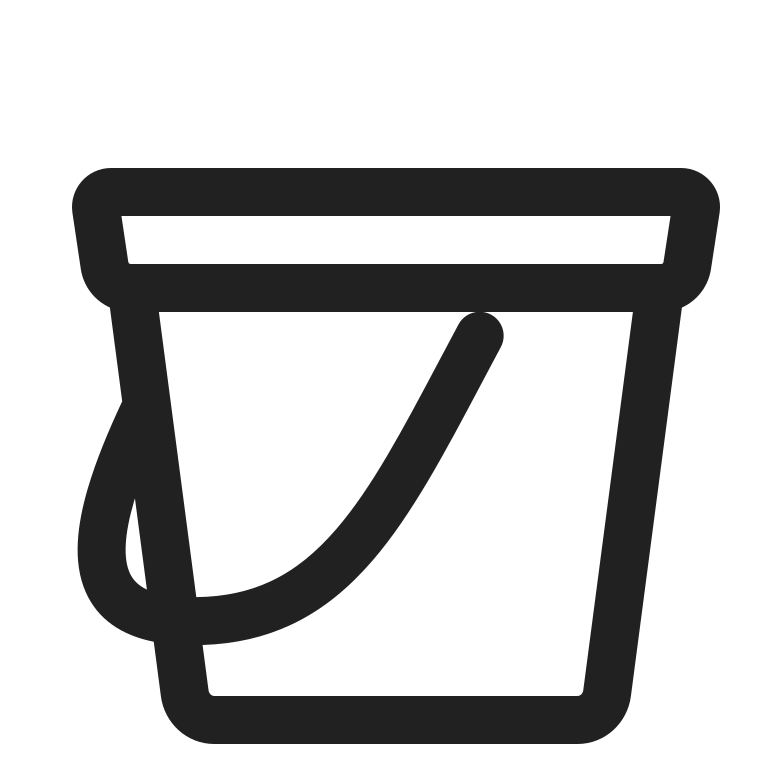
bucket high contrast